Brain MRI, t2w sequence, axial 2D slice.
Patient: age 37, sex F, weight 95 kg, height 1.95 m
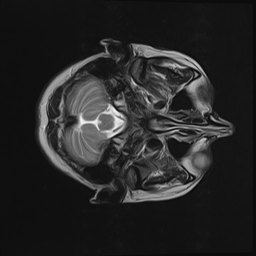